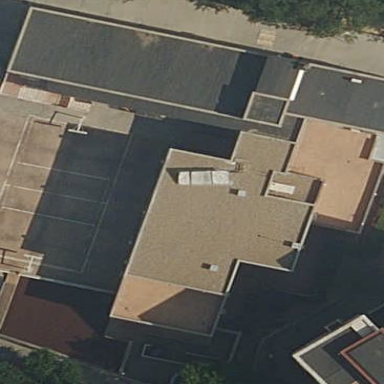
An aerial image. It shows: School.